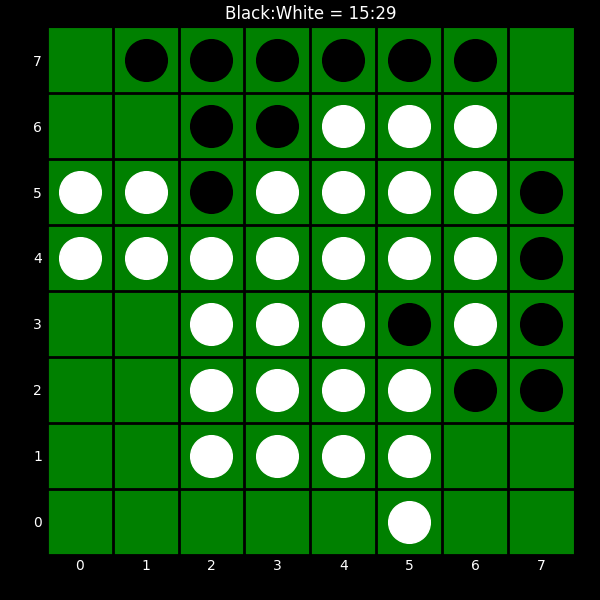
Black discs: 15
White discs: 29